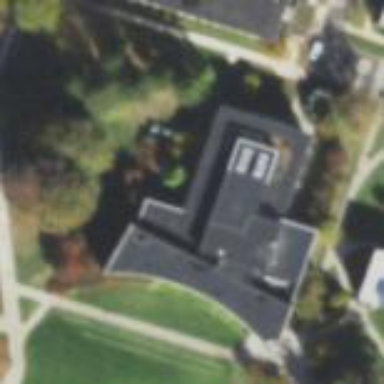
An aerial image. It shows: Part of building.